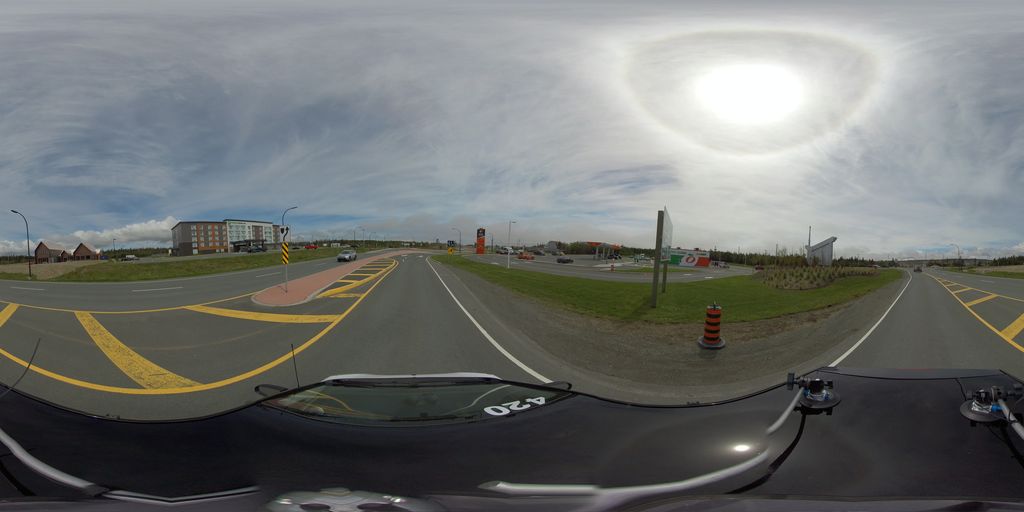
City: st_johns